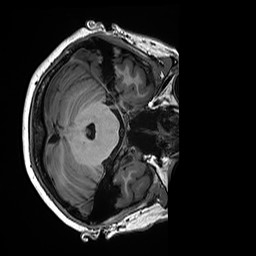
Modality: T1w
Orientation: axial
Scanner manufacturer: siemens
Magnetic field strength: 3 T
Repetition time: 2.5 s
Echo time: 0.00299 s